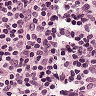
Metastatic tissue present: no